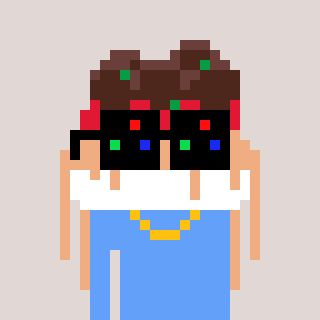
a pixel art character with square black sunglasses, a spaghetti-shaped head and a blue-colored body on a warm background